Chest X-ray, PA view. Patient: 32 years old, sex M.
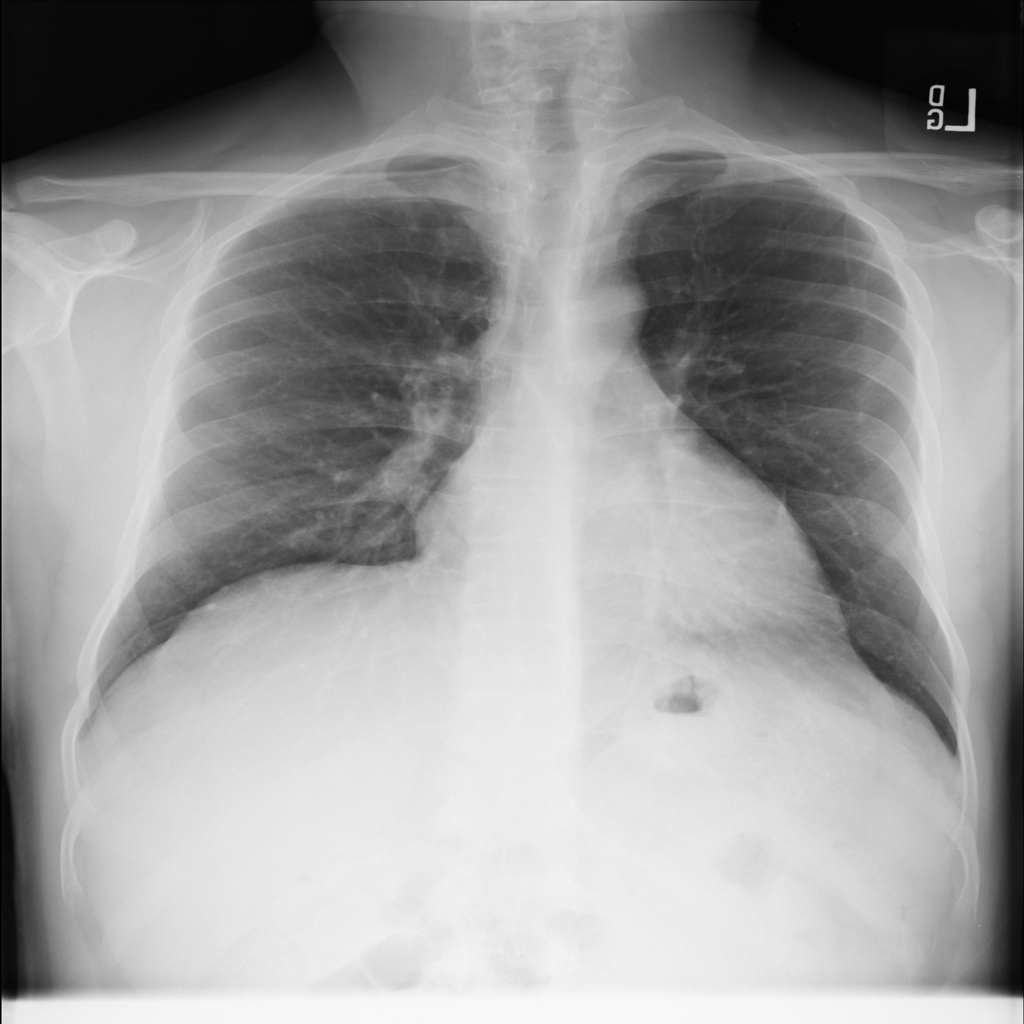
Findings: Infiltration